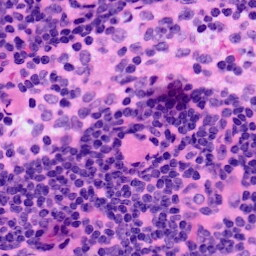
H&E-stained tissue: LymphNode